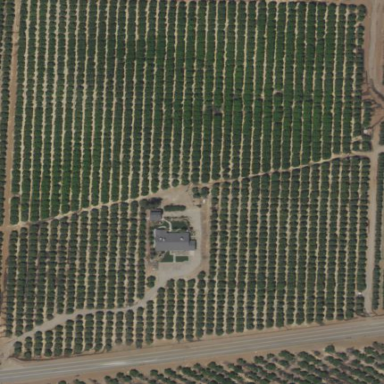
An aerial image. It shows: Orange orchard with rows of vibrant orange trees.